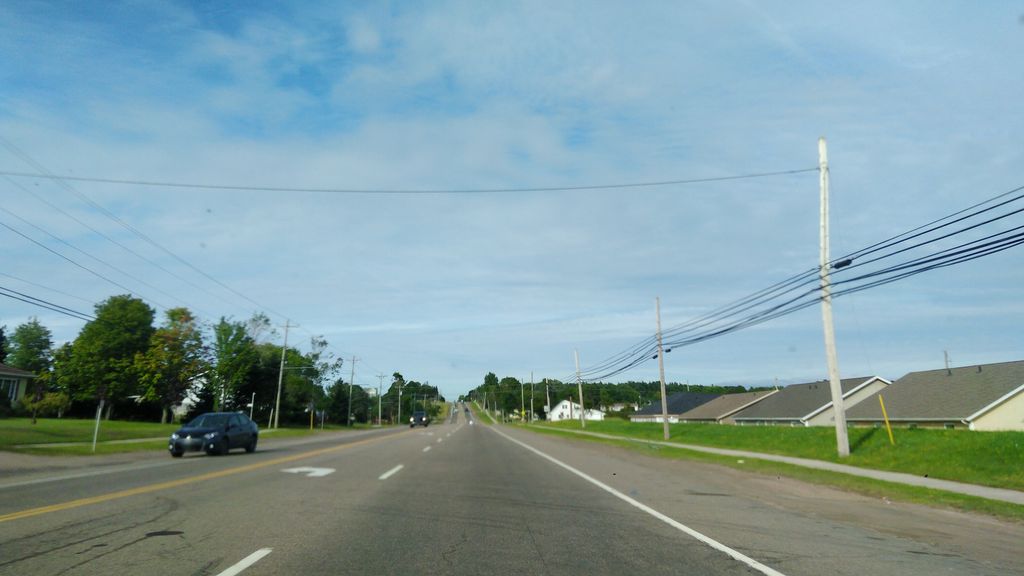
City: charlottetown